八年级 · 组合几何学
如图, 点 $E, F$ 是平行四边形 $A B C D$ 对角线上两点, 在条件 (1) $\mathrm{DE}=\mathrm{BF}$; (2) $\angle A D E=\angle C B F$;

(3) $A F=C E$; (4) $\angle A E B=\angle C F D$ 中, 添加一个条件, 使四边形 $D E B F$ 是平行四边形, 可添加的条件是( $\quad)$

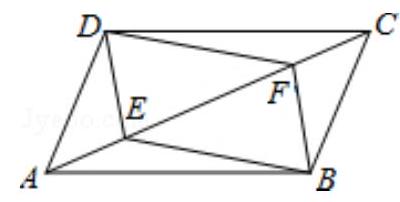
A. (1)(2)(3)
B. $(1)(2)(4)$
C. $(1)(3)(4)$
D.
(2) $(3)(4)$
答案: D
解析: 解：由平行四边形的判定方法可知: 若是四边形的对角线互相平分, 可证明这个四边形是平行四边形, (1)不能证明对角线互相平分, 只有(2)(3)(4)可以.